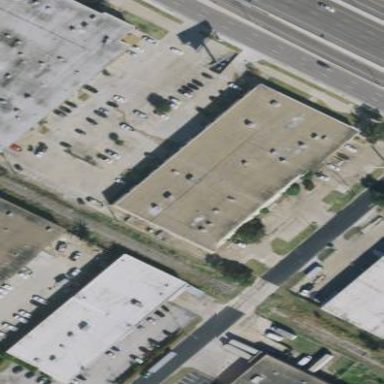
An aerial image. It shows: Commercial building.